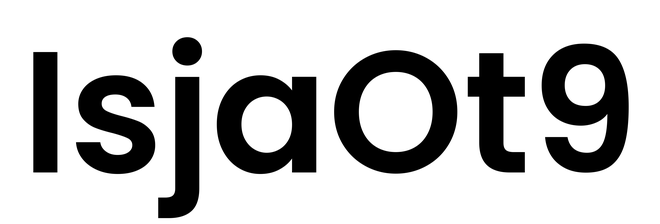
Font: Poppins-SemiBold